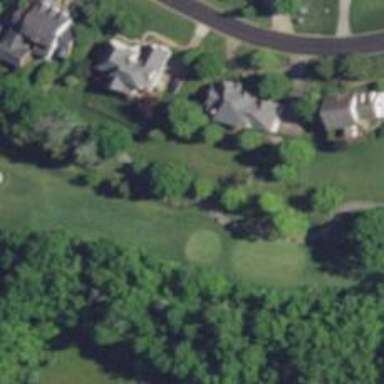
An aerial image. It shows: Path for both road and golf.